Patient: sex M, age 61
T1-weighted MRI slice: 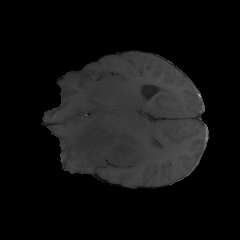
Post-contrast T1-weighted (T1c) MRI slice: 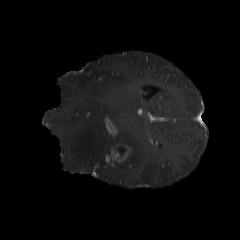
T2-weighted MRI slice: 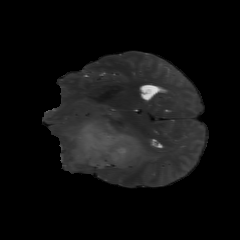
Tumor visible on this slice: yes
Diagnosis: Glioblastoma, IDH-wildtype
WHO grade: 4